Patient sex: M
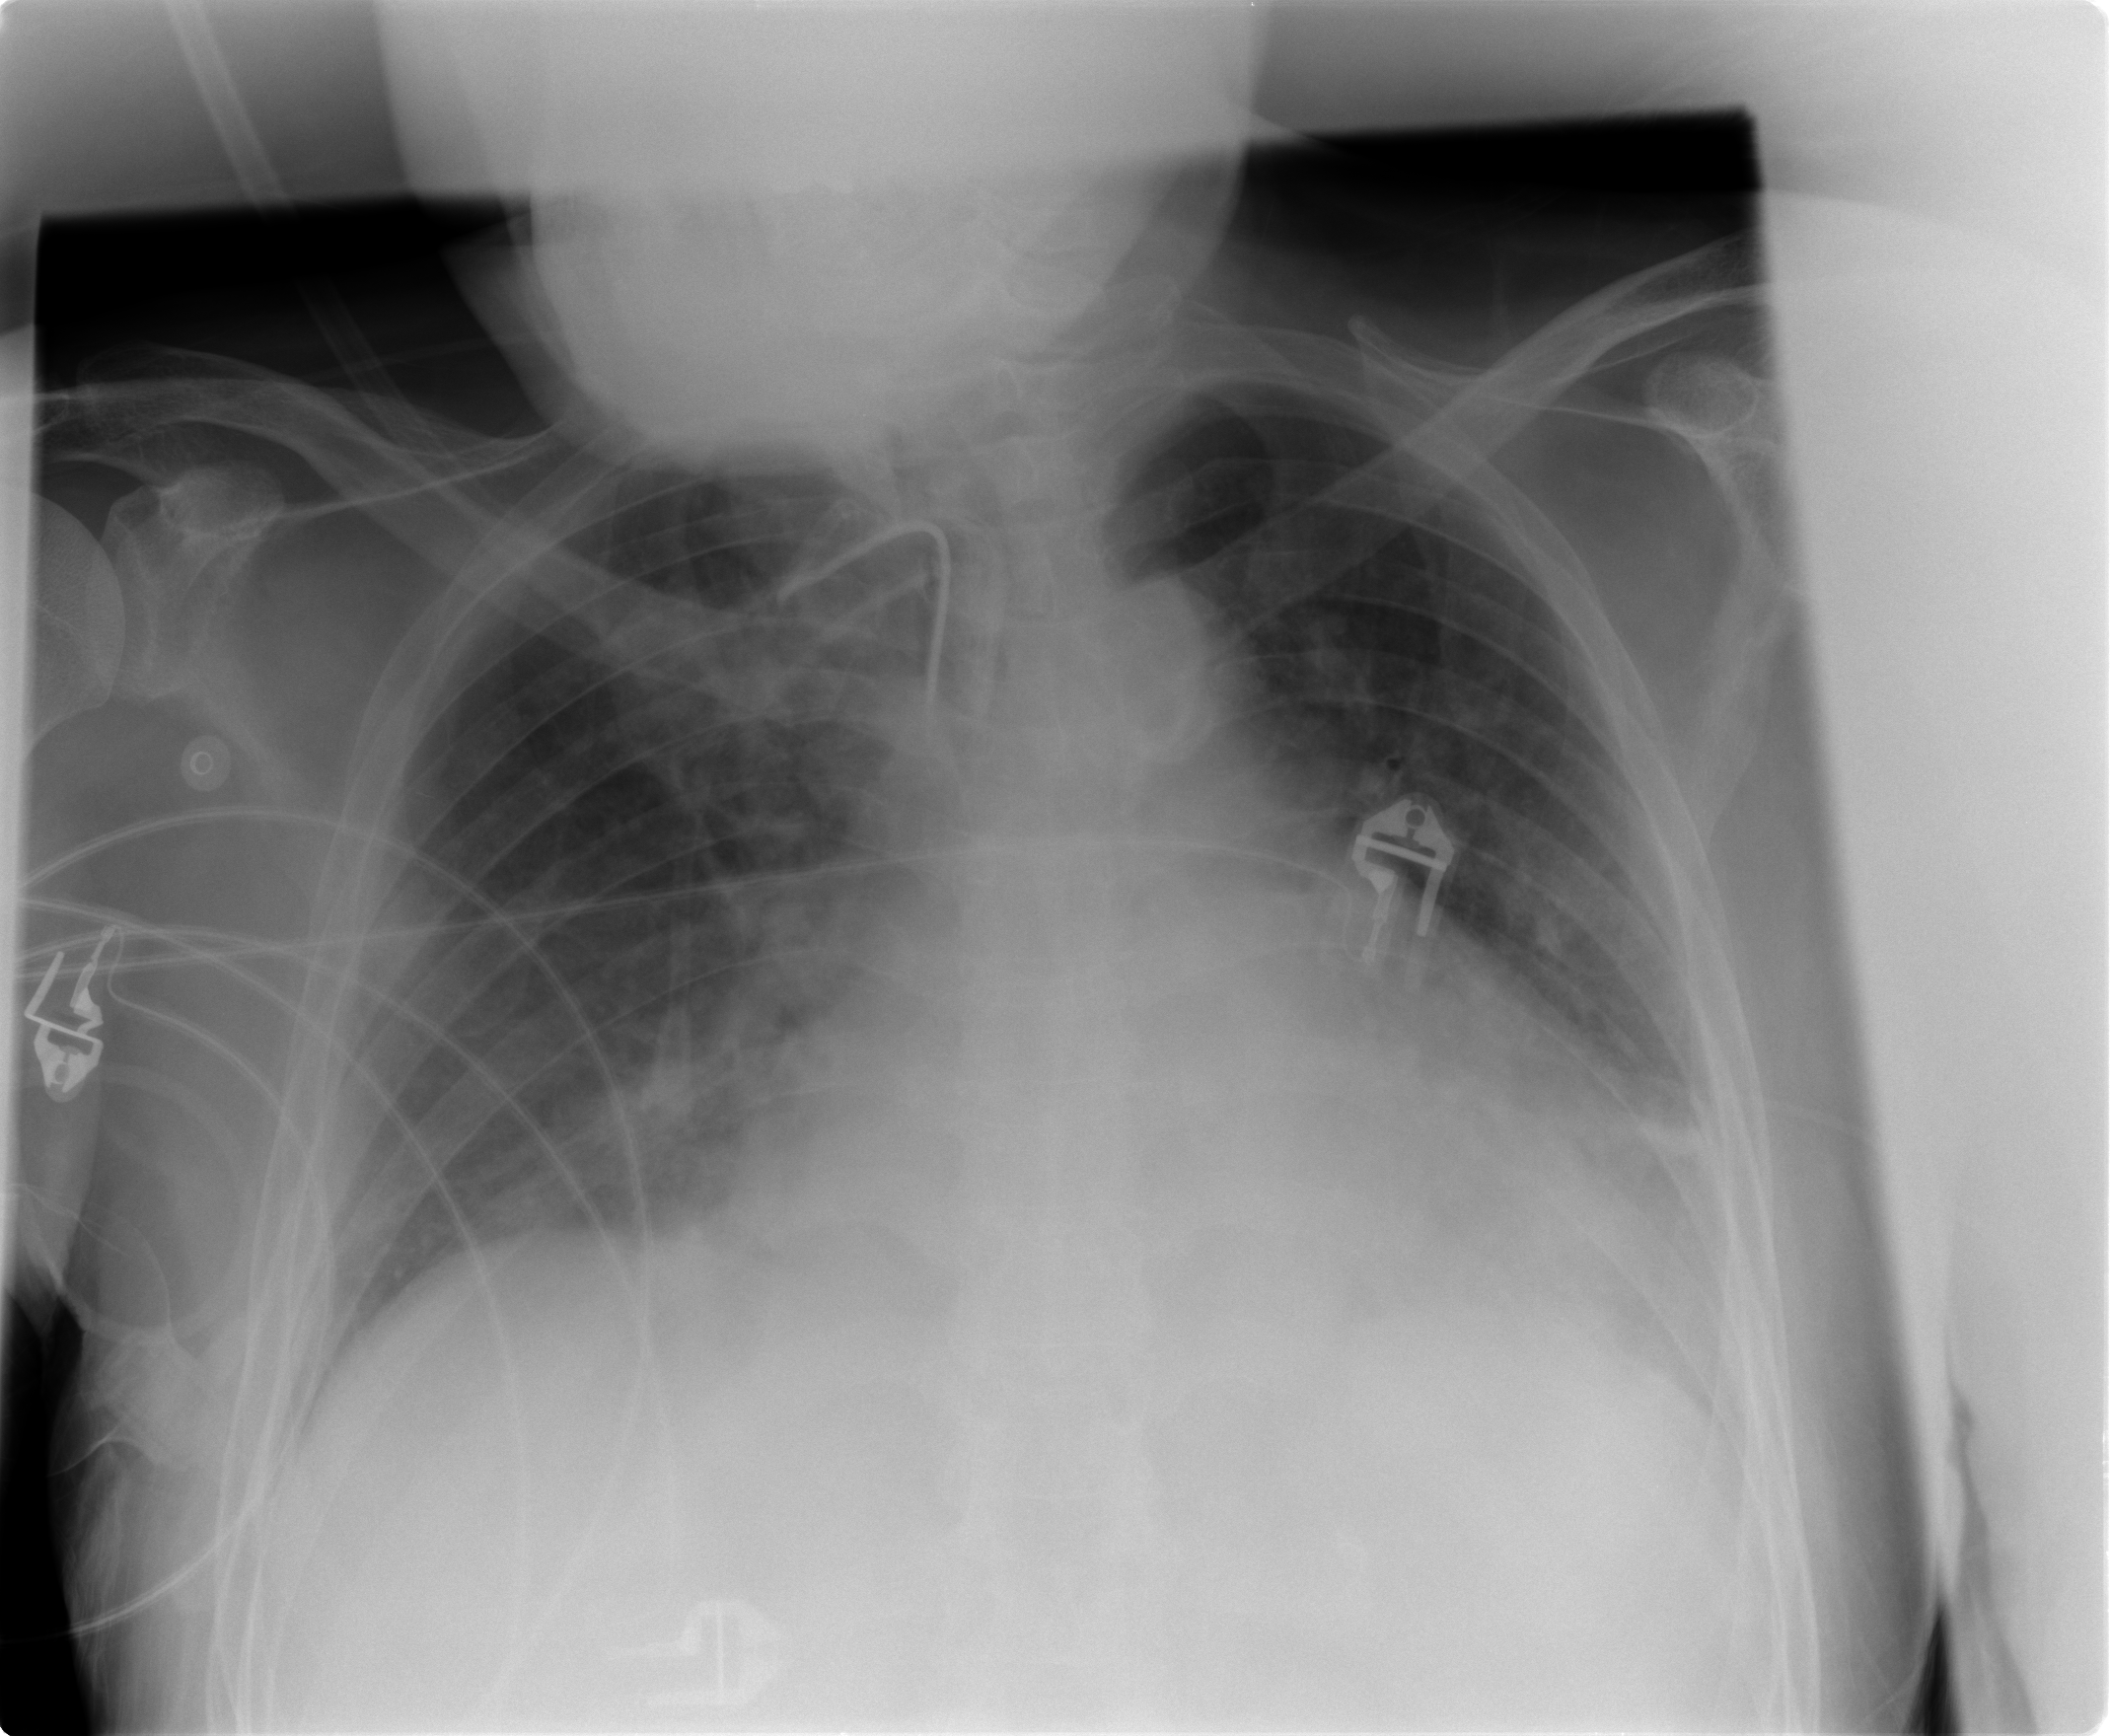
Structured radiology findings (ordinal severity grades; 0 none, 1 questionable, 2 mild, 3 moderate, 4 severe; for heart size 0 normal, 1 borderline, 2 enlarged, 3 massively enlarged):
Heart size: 3
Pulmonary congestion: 2
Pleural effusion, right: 0
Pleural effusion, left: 2
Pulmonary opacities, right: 2
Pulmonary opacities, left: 2
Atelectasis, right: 2
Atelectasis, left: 2